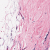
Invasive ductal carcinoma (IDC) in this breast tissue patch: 0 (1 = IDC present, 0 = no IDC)